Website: crate-barrel
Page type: billing-address
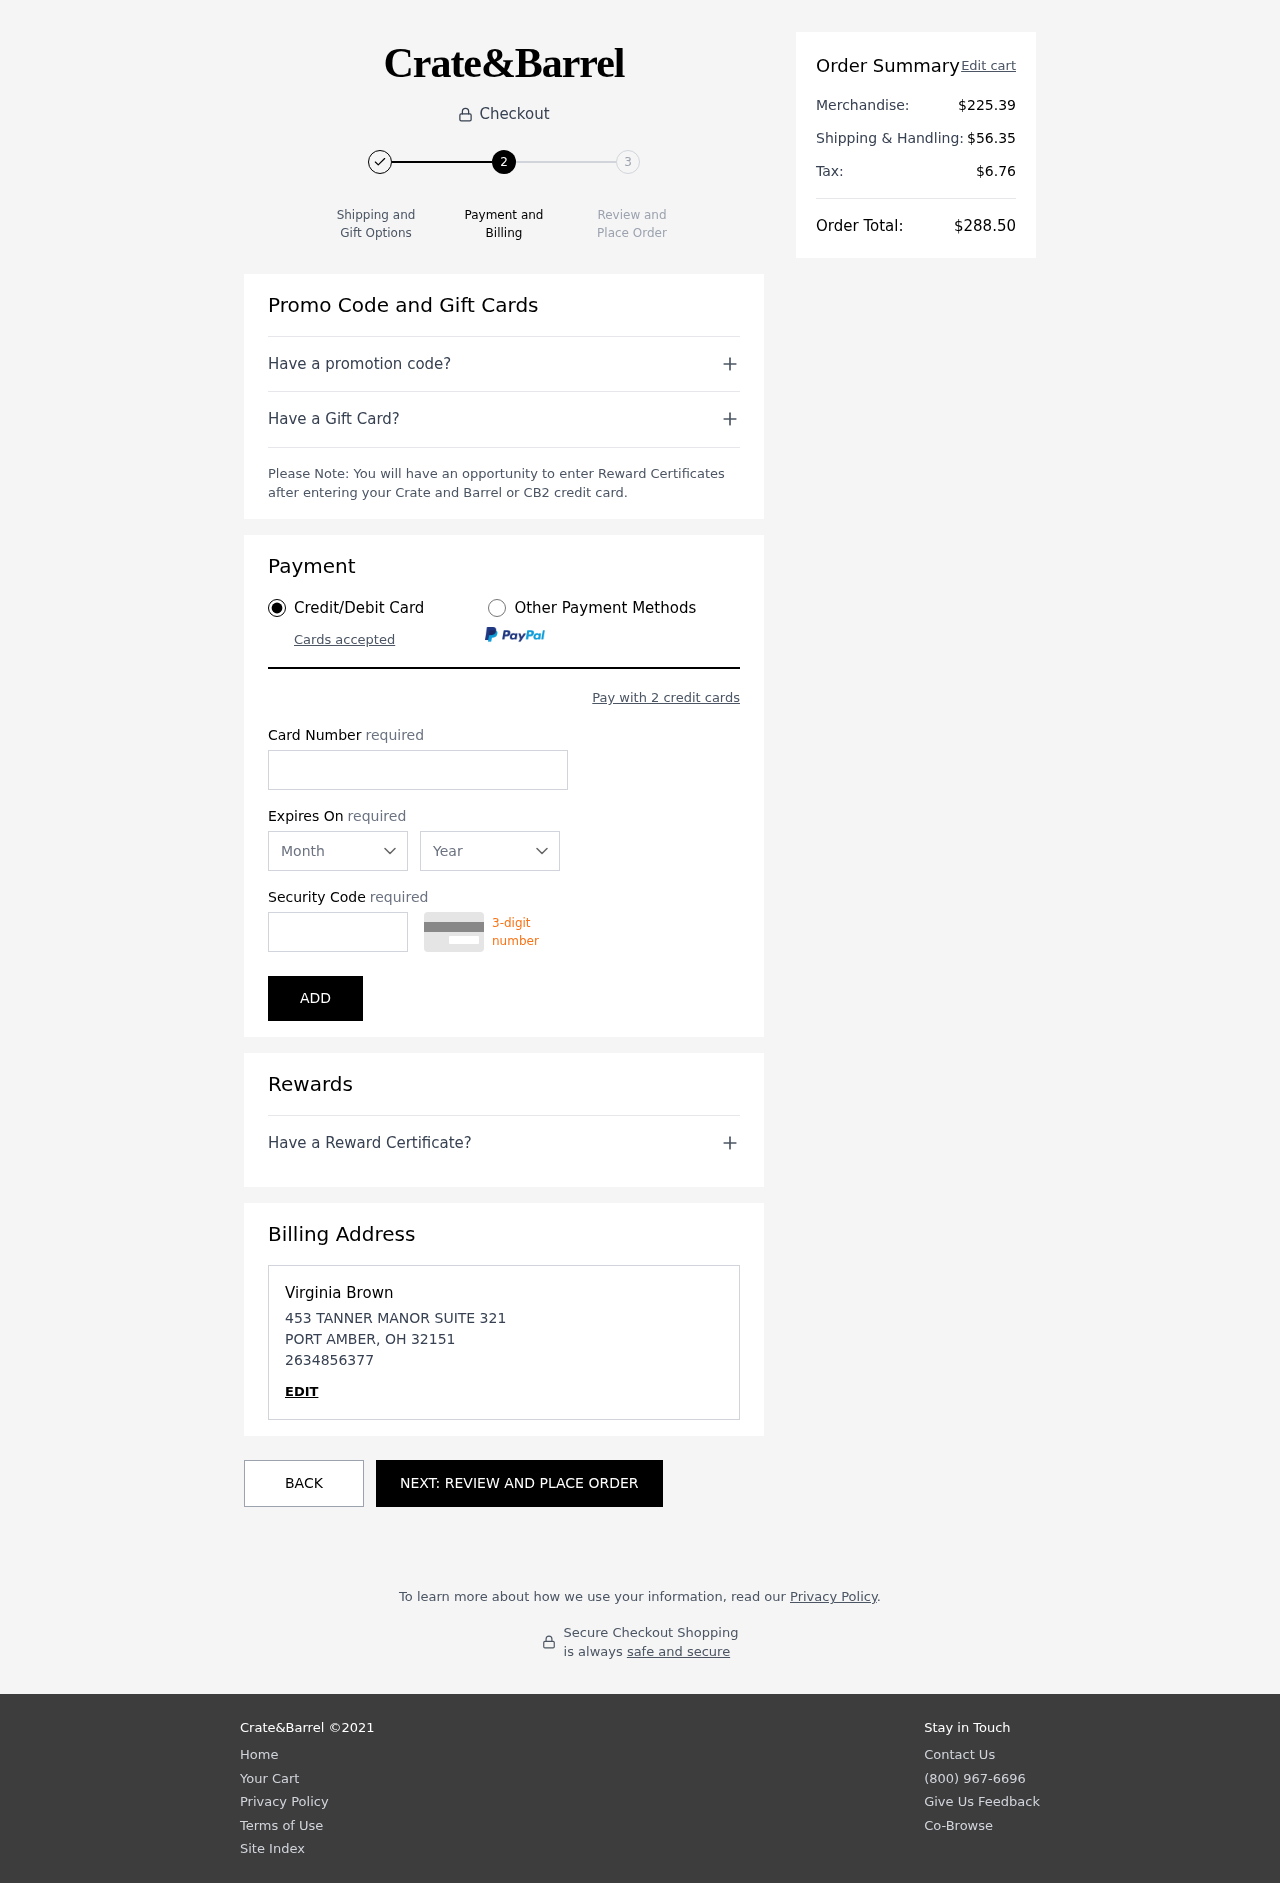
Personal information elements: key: PII_CARD_CVV
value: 251
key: PII_CARD_EXPIRY_MONTH
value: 11
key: PII_CARD_EXPIRY_YEAR
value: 28
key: PII_CARD_NUMBER
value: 6011 4341 8458 4204
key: PII_CITY
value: PORT AMBER
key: PII_FULLNAME
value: Virginia Brown
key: PII_PHONE
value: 2634856377
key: PII_POSTCODE
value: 32151
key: PII_STATE_ABBR
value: OH
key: PII_STREET
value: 453 TANNER MANOR SUITE 321
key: PII_FIRSTNAME
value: Virginia
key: PII_LASTNAME
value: Brown
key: PII_PHONE_LINE
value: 6377
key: PII_PHONE_SUFFIX
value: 6377
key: PII_POSTCODE_FULL
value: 32151
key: PII_STATE2
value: Virginia
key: PII_PHONE2
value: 2634856377
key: PII_PHONE3
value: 2634856377
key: PII_FULLNAME2
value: Virginia Brown
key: PII_FULLNAME3
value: Virginia Brown
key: PII_FIRSTNAME2
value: Virginia
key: PII_FIRSTNAME3
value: Virginia
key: PII_LASTNAME2
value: Brown
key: PII_LASTNAME3
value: Brown
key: PII_FIRSTNAME_DERIVED
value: Virginia
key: PII_LASTNAME_DERIVED
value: Brown
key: PII_PHONE_NUMERIC
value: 2634856377
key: PII_PHONE_LINE_NUMERIC
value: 6377
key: PII_PHONE_SUFFIX_NUMERIC
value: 6377
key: PII_POSTCODE_NUMERIC
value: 32151
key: PII_PHONE2_NUMERIC
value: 2634856377
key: PII_PHONE3_NUMERIC
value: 2634856377
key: PII_FULLNAME_DERIVED
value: Virginia Brown
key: PII_NAME_FULL_DERIVED
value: Virginia Brown
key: PII_PHONE_DIGITS
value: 2634856377
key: PII_PHONE_LAST4
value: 6377
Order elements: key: ORDER_SUBTOTAL
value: $225.39
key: ORDER_SHIPPING_COST
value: $56.35
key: ORDER_TAX
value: $6.76
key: ORDER_TOTAL
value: $288.50